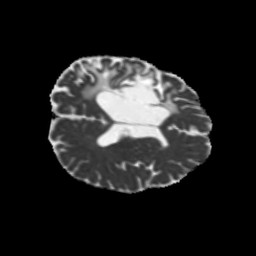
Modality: MD
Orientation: axial
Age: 57
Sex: male
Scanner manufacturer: siemens
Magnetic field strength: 3 T
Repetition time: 5.25 s
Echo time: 0.08 s